Field crop: tomato
Growth stage: 1
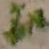
Species: portulaca